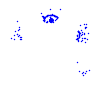
Particle: kaon